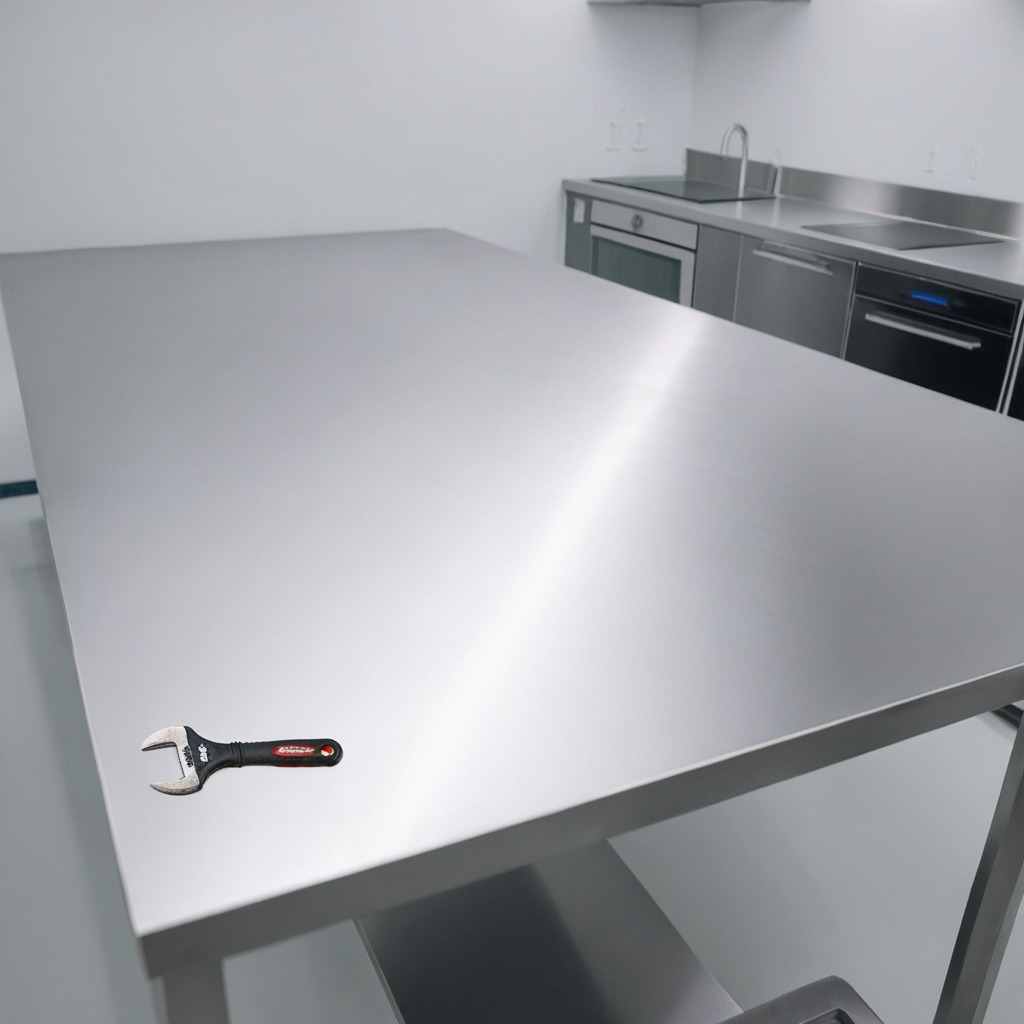
A wrench is lying on the stainless steel table in a high-end prototyping lab.